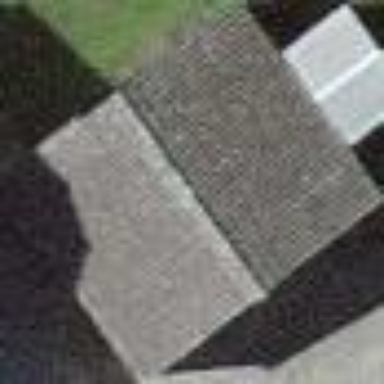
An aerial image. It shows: Garage.